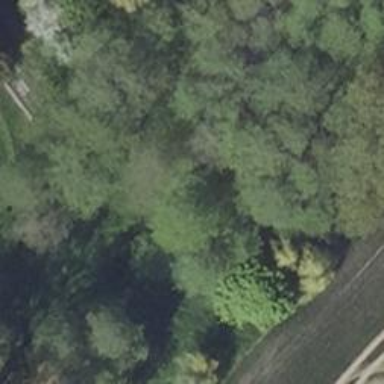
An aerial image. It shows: Culvert tunnel.